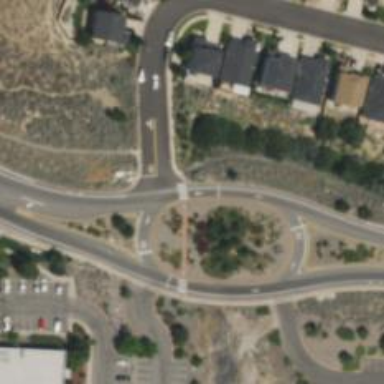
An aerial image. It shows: Tertiary road that leads to roundabout.